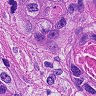
Metastatic tissue present: yes